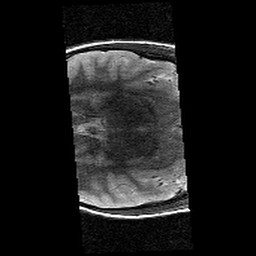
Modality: T2w
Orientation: axial
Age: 10
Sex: male
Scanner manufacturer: siemens
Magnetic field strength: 3 T
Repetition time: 9.23 s
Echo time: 0.067 s